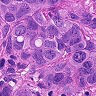
Metastatic tissue present: yes